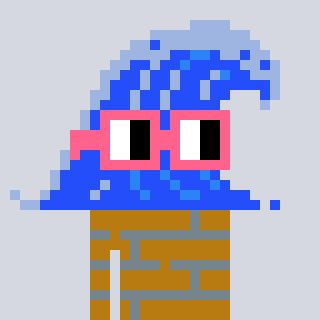
a pixel art character with square pink glasses, a wave-shaped head and a gold-colored body on a cool background